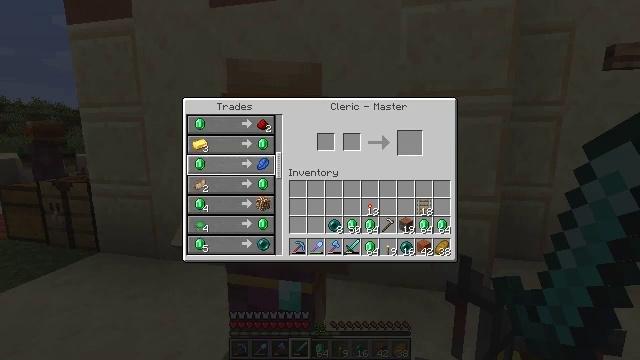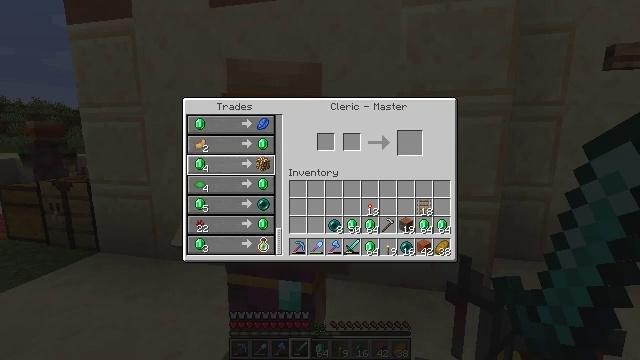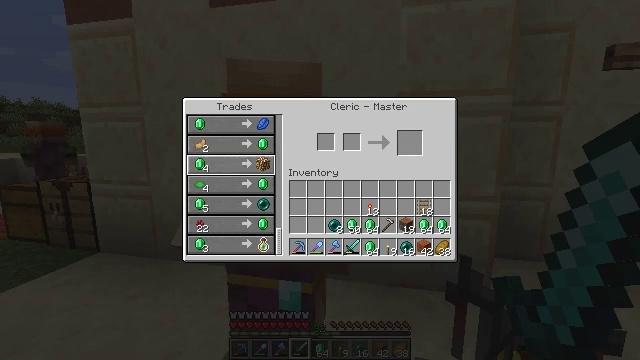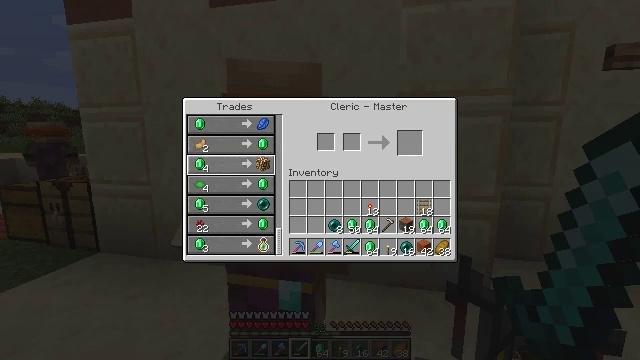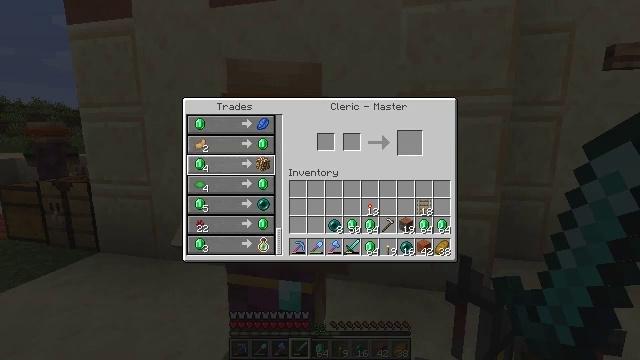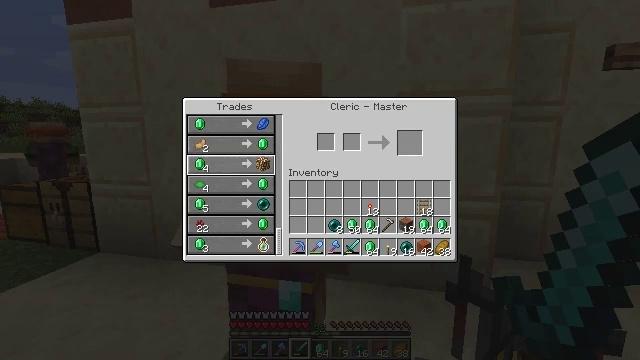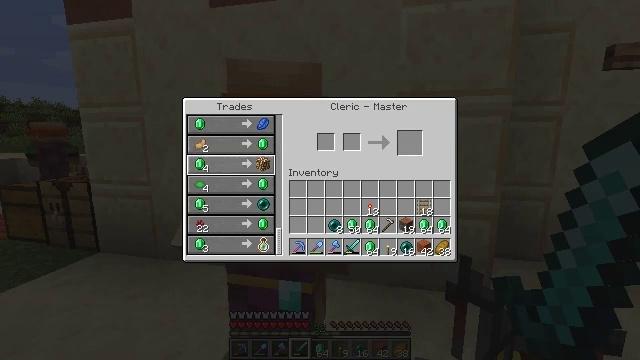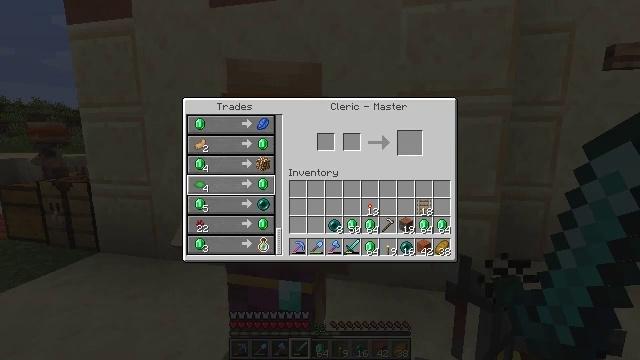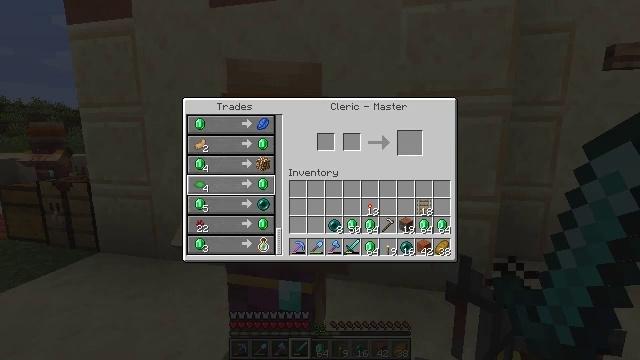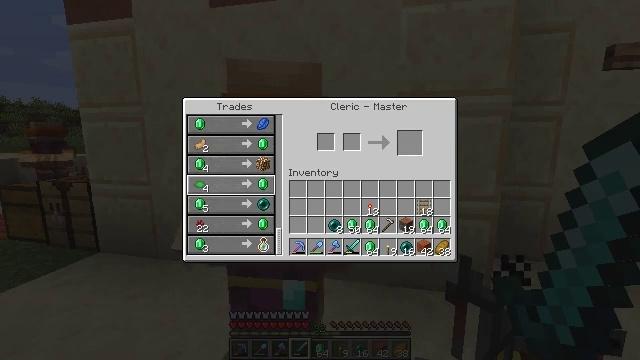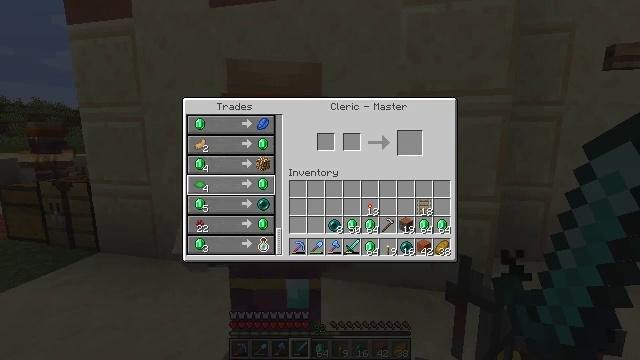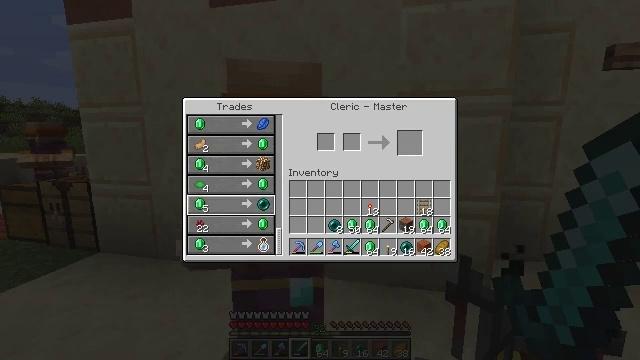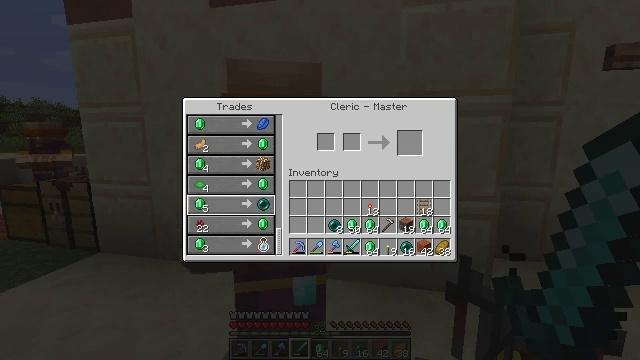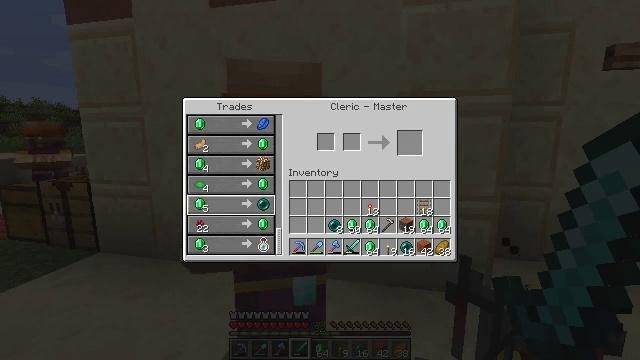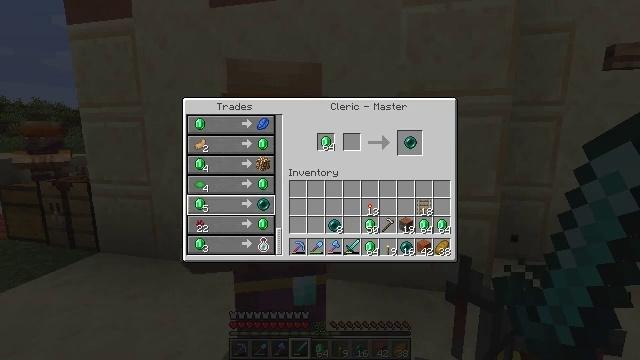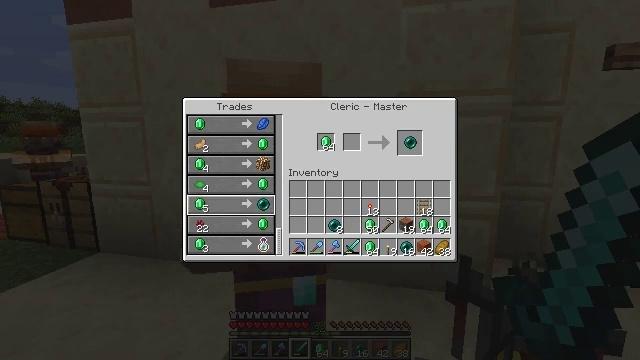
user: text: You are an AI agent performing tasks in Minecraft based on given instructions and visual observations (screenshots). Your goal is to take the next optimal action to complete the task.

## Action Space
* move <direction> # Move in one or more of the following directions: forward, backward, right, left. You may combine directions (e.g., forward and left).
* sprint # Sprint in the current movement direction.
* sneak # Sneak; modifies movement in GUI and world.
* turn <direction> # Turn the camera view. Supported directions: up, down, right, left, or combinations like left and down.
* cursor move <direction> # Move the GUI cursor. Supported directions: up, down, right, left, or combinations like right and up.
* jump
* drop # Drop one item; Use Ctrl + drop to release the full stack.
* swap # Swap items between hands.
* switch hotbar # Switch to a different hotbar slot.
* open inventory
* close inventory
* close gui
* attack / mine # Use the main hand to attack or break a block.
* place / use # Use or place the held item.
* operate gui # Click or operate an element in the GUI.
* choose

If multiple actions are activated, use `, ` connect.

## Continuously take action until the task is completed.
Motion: motion action
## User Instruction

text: Make an ender pearl.
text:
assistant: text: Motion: no_op
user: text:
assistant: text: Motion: no_op
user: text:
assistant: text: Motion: no_op
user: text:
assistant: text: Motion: no_op
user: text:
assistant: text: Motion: no_op
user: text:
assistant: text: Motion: no_op
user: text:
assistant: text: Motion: no_op
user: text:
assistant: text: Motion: no_op
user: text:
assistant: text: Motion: no_op
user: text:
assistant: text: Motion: no_op
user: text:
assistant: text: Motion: cursor move down
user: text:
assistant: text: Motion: no_op
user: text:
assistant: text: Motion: no_op
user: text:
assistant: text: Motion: operate gui
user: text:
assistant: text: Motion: operate gui
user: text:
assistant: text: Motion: no_op
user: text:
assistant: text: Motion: cursor move right
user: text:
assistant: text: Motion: sneak, cursor move right and up
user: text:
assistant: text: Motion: sneak, cursor move right and up
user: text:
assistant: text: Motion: sneak, cursor move right and up
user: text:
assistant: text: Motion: sneak
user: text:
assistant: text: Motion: sneak
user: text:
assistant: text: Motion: sneak
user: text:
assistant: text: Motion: sneak
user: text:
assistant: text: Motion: sneak
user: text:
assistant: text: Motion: sneak, operate gui
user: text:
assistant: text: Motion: sneak, operate gui
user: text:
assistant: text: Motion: sneak, operate gui
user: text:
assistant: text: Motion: sneak
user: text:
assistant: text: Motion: sneak